Question: I wanted to use a windows server OS for in my development of a Xamarin.Forms application but am getting an error as it gets to the stage of the creation that it makes the *.UWP project. Does anyone know a way to do this with out using a "client windows OS"? Im using "Microsoft Windows Server 2016 Datacenter" OS. The error is below.

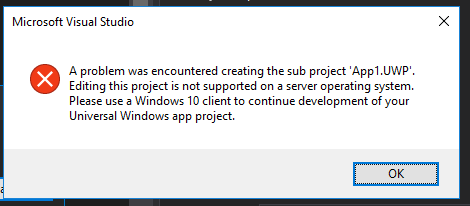
Answer: Realised I don't need the server OS exactly, I can use a VM on it with windows 10, thanks for the comment magicandre1981.